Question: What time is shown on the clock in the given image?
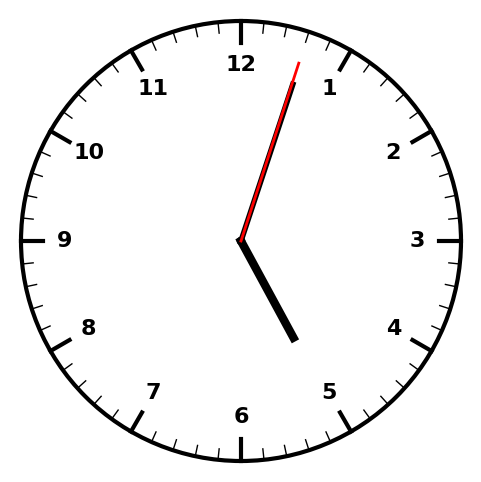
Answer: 05:03:03